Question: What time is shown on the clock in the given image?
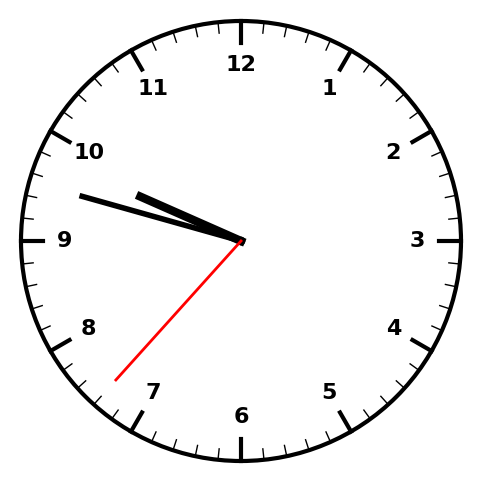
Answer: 09:47:37